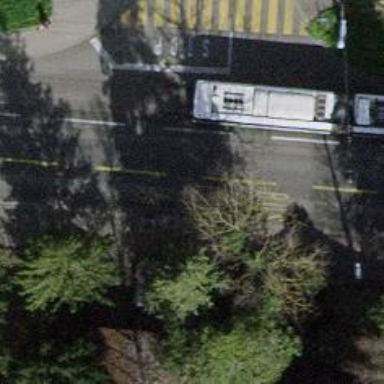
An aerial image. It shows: Tertiary road with trolley wires. The road has bus lane on the left and shared busway with cycle lane on the left side.